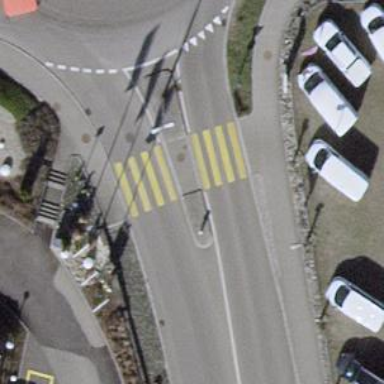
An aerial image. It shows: Zebra crossing with pedestrian island.